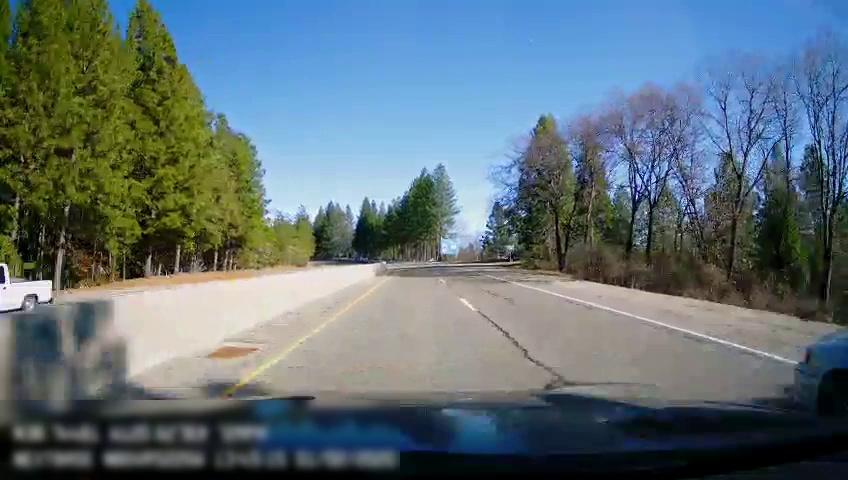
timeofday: Day
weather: Sunny
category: Drivable Space
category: Vehicles | Car
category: Vehicles | Truck
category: Lanes | Current Lane
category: Lanes | Current Lane
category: Lanes | Alternate Lane